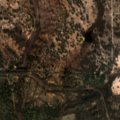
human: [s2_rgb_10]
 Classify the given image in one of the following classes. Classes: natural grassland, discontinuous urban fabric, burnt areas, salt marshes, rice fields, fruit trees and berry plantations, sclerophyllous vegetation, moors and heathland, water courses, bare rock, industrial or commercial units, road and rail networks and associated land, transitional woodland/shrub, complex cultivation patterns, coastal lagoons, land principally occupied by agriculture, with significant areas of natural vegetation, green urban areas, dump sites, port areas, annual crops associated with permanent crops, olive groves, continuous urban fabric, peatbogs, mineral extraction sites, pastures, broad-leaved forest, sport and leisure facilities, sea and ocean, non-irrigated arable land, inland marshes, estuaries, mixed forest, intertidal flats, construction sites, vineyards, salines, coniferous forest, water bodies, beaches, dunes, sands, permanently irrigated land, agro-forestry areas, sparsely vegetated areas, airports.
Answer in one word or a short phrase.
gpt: agro-forestry areas, broad-leaved forest